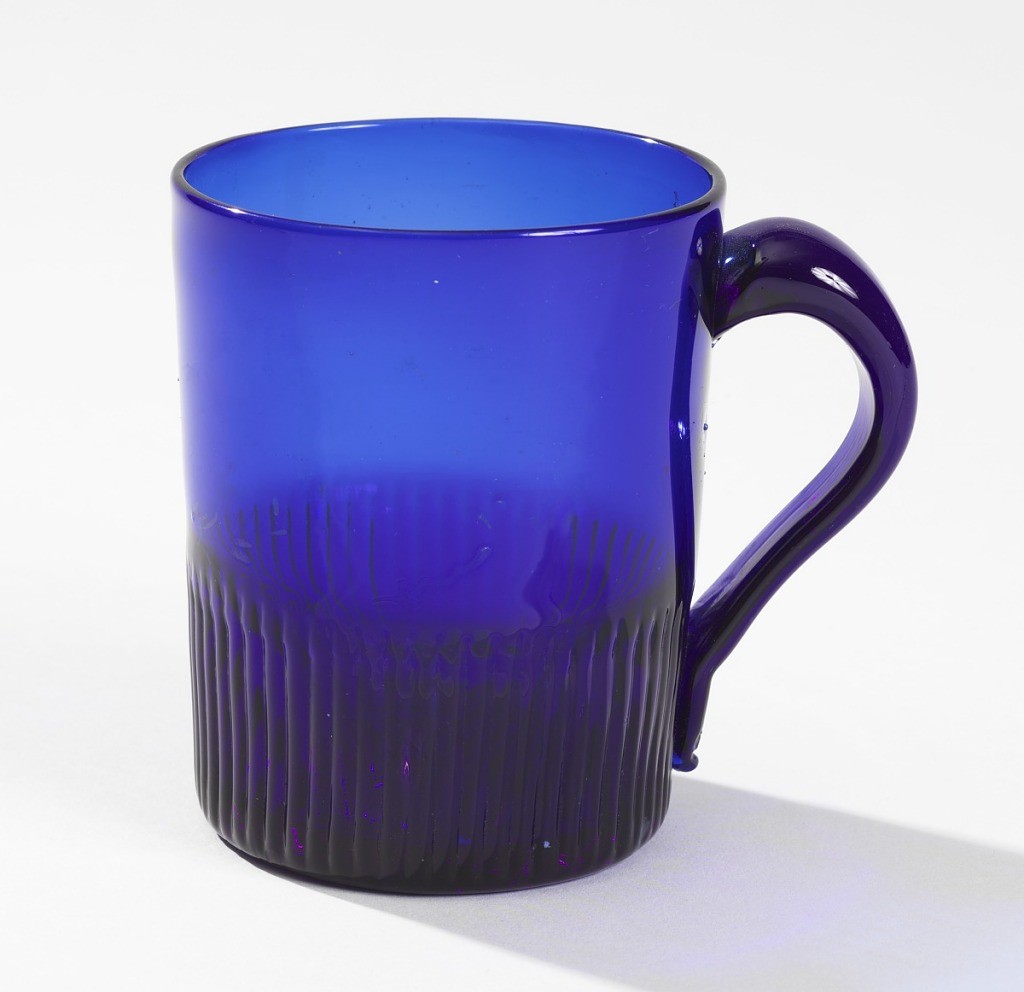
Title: Mug
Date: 19th century
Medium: Mold-blown glass, tooled handle
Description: Cobalt blue glass